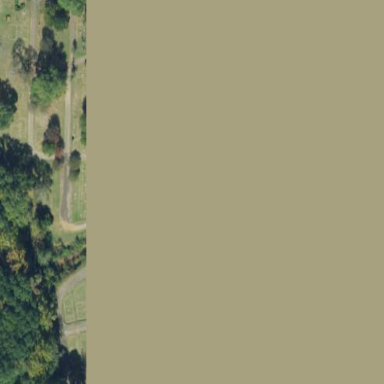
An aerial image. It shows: Cemetery.